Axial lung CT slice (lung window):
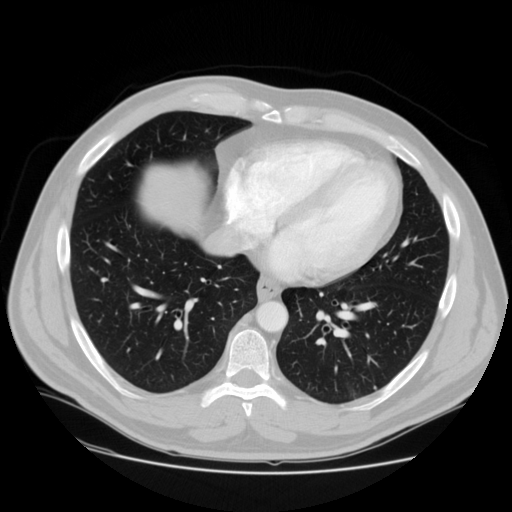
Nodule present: yes
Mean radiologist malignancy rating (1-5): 1